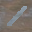
Label: 1